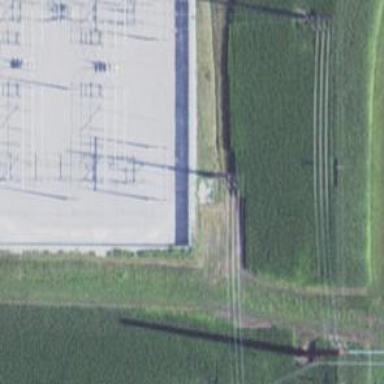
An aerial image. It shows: Power tower.